Question: How can I create buttons like this in silverlight. Do I need expression blend for this.
Since I need to use the modified buttons at many places in my application, should I do it as a user control?

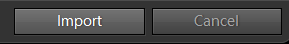
Answer: You don't need a 'UserControl' for this, just a custom 'Button' template as a style resource, which then you can reuse by setting the style on any 'Button' instance.
While it's doable without Blend, I highly recommend you at least get the trial, it's a really really nice IDE for design / visual development!
Edit: As a little present here's a starting point :)
'''
<Style x:Key="ButtonStyle1" TargetType="Button">
<Setter Property="Foreground" Value="#FFFFFFFF"/>
<Setter Property="Padding" Value="3"/>
<Setter Property="BorderThickness" Value="1"/>
<Setter Property="BorderBrush" Value="#FF000000"/>
<Setter Property="Template">
<Setter.Value>
<ControlTemplate TargetType="Button">
<Grid>
<VisualStateManager.VisualStateGroups>
<VisualStateGroup x:Name="CommonStates">
<VisualState x:Name="Normal"/>
<VisualState x:Name="MouseOver"/>
<VisualState x:Name="Pressed"/>
<VisualState x:Name="Disabled">
<Storyboard>
<DoubleAnimation Duration="0" To="0.4" Storyboard.TargetProperty="Opacity" Storyboard.TargetName="DisabledVisualElement"/>
</Storyboard>
</VisualState>
</VisualStateGroup>
<VisualStateGroup x:Name="FocusStates">
<VisualState x:Name="Focused">
<Storyboard>
<DoubleAnimation Duration="0" To="1" Storyboard.TargetProperty="Opacity" Storyboard.TargetName="FocusVisualElement"/>
</Storyboard>
</VisualState>
<VisualState x:Name="Unfocused"/>
</VisualStateGroup>
</VisualStateManager.VisualStateGroups>
<Border x:Name="Background" BorderBrush="{TemplateBinding BorderBrush}" BorderThickness="{TemplateBinding BorderThickness}">
<Border.Background>
<LinearGradientBrush EndPoint="0.5,1" StartPoint="0.5,0">
<GradientStop Color="#FF707070" Offset="0"/>
<GradientStop Color="#FF666666" Offset="0.49"/>
<GradientStop Color="#FF5e5e5e" Offset="0.51"/>
<GradientStop Color="#FF535353" Offset="1"/>
</LinearGradientBrush>
</Border.Background>
</Border>
<ContentPresenter x:Name="contentPresenter" ContentTemplate="{TemplateBinding ContentTemplate}" Content="{TemplateBinding Content}" HorizontalAlignment="{TemplateBinding HorizontalContentAlignment}" Margin="{TemplateBinding Padding}" VerticalAlignment="{TemplateBinding VerticalContentAlignment}">
<ContentPresenter.Effect>
<DropShadowEffect BlurRadius="3" ShadowDepth="2" Opacity="0.5"/>
</ContentPresenter.Effect>
</ContentPresenter>
<Rectangle x:Name="DisabledVisualElement" Fill="#FFFFFFFF" IsHitTestVisible="false" Opacity="0"/>
<Rectangle x:Name="FocusVisualElement" IsHitTestVisible="false" Margin="1" Opacity="0" Stroke="#FF6DBDD1" StrokeThickness="1"/>
</Grid>
</ControlTemplate>
</Setter.Value>
</Setter>
</Style>
'''